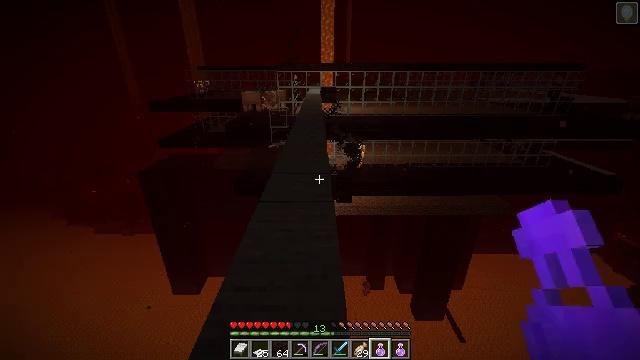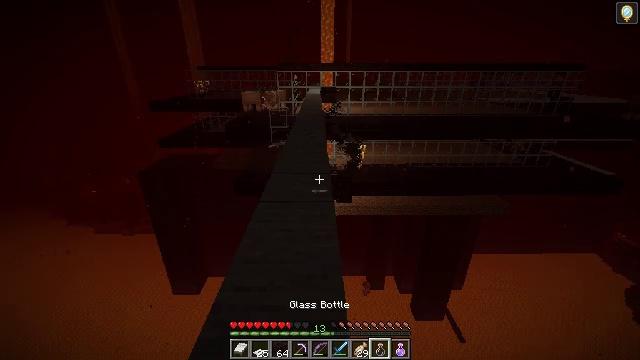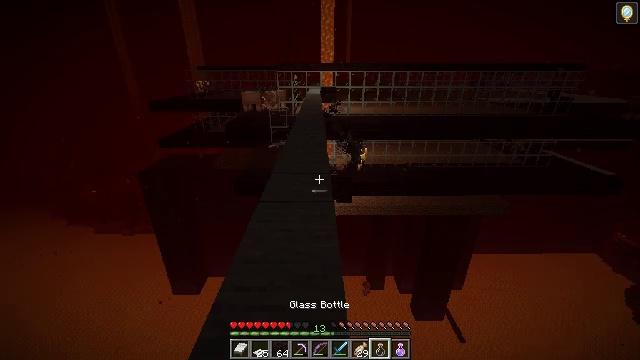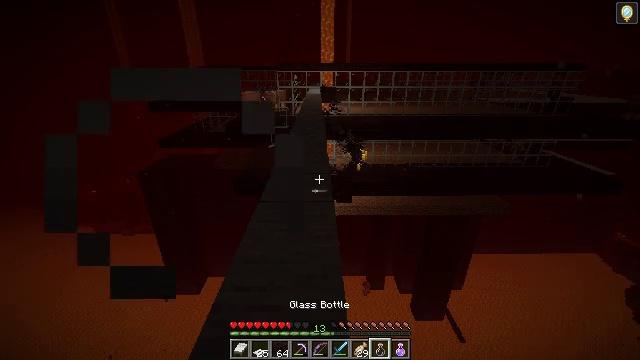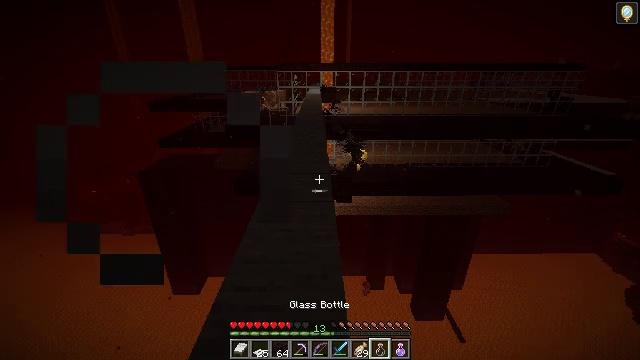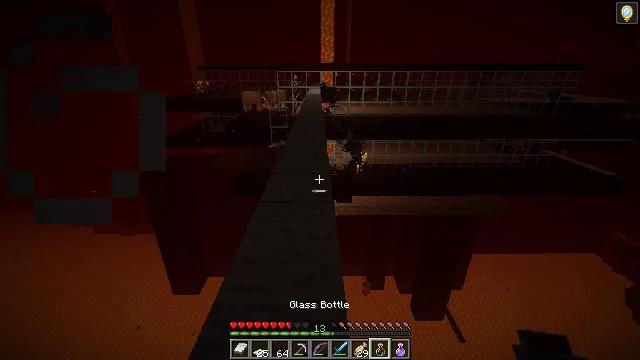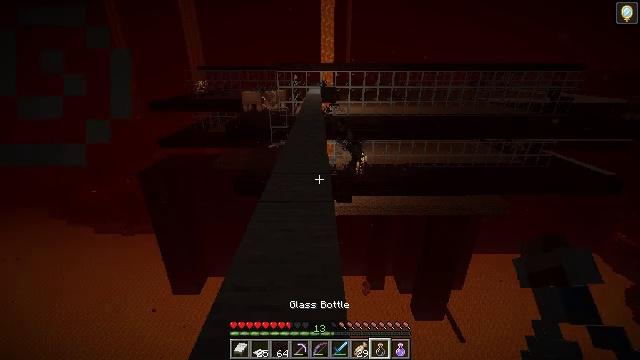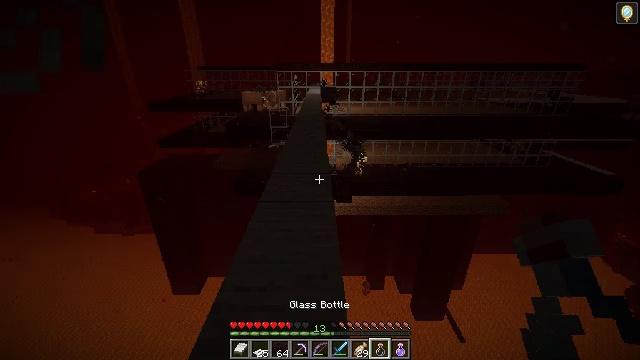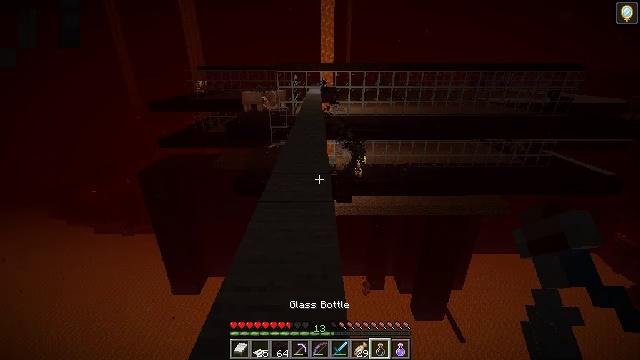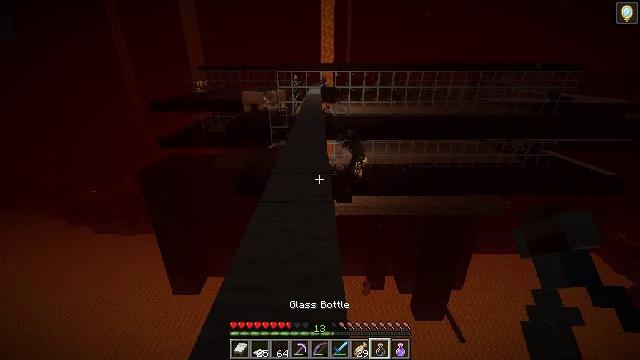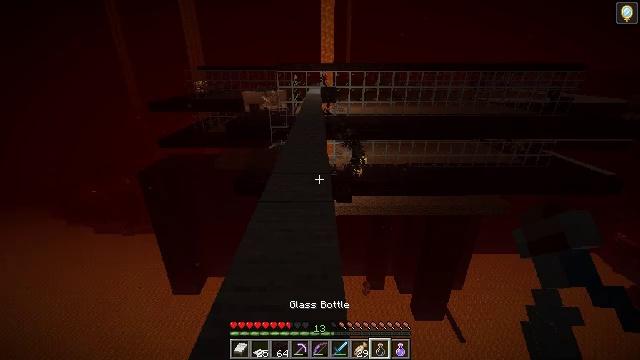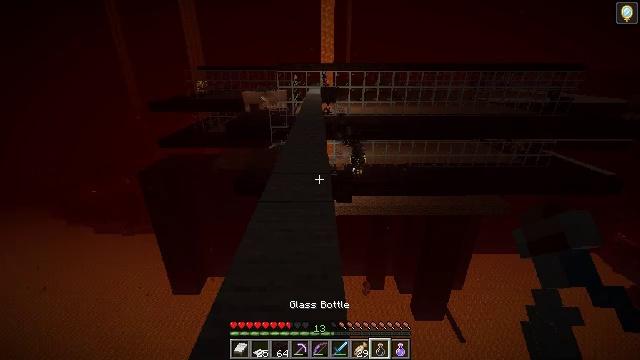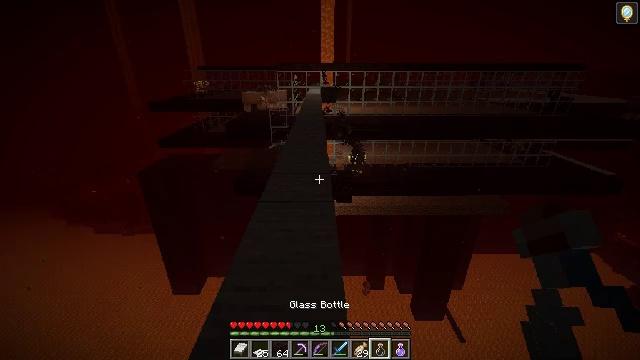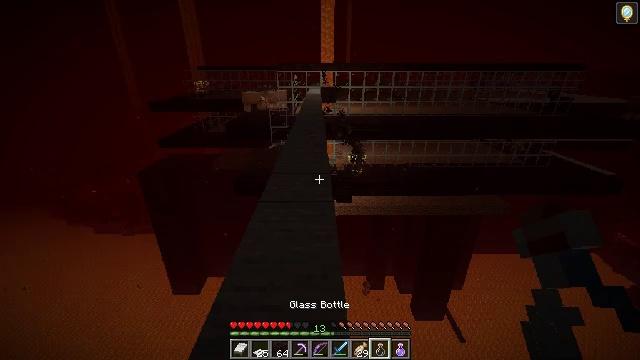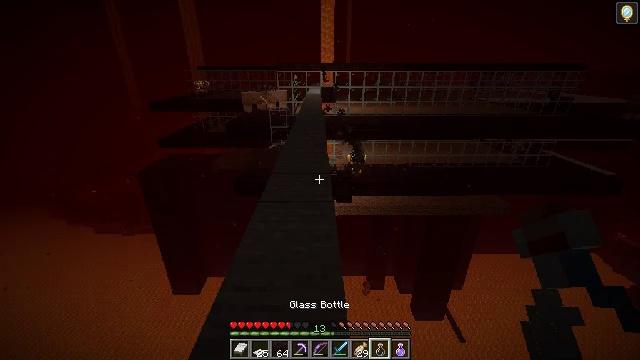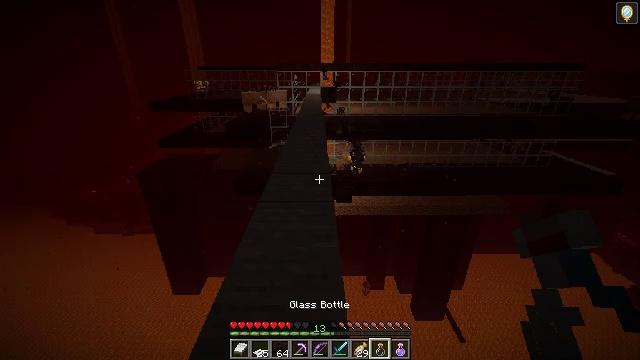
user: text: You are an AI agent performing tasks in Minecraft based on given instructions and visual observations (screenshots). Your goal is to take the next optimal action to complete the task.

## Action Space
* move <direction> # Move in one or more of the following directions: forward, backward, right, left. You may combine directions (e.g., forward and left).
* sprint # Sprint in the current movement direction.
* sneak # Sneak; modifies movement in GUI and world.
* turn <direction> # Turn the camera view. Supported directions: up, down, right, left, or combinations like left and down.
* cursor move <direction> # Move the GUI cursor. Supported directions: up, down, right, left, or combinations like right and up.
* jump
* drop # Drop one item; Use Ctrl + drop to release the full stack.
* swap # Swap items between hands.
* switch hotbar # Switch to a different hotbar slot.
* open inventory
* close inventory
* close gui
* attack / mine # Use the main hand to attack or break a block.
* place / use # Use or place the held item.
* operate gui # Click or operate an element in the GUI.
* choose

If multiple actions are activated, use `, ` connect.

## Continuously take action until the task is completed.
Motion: motion action
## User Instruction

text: Open a crafting table and craft a nether brick slab.
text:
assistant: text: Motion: use / place
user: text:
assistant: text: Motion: use / place
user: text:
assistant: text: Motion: use / place
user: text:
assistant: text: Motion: use / place
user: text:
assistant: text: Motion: use / place
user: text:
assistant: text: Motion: use / place
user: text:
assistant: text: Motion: use / place
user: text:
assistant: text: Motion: use / place
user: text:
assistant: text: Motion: use / place
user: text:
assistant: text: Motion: no_op
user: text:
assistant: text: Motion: no_op
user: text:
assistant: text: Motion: no_op
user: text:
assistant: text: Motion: no_op
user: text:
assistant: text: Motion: no_op
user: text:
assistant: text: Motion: no_op
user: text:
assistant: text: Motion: no_op
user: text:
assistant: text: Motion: no_op
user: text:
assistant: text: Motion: no_op
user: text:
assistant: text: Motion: no_op
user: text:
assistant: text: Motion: no_op
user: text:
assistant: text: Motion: no_op
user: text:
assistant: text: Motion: no_op
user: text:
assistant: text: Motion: no_op
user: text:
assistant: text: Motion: no_op
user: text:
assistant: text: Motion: no_op
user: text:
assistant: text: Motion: no_op
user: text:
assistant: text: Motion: no_op
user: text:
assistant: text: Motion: no_op
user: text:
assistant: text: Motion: no_op
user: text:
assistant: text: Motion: no_op